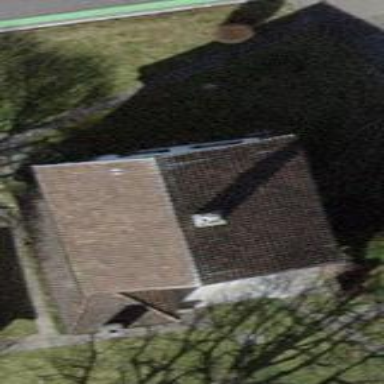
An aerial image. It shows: Simple house.